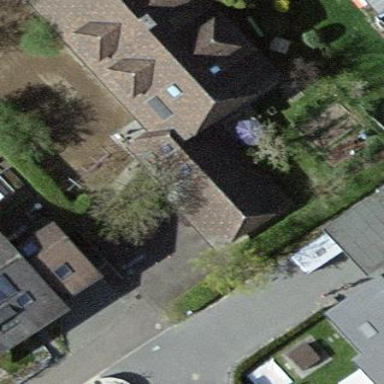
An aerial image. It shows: Garage building.